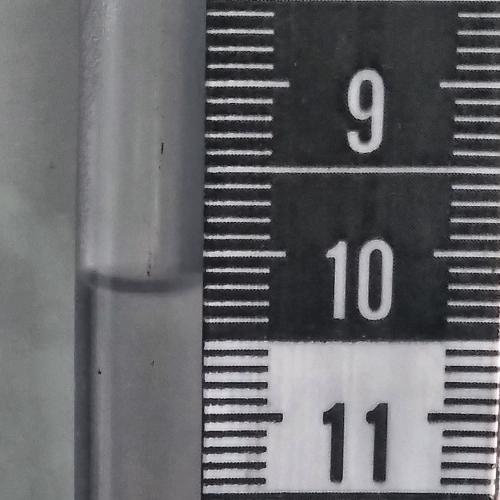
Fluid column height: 10.2 cm